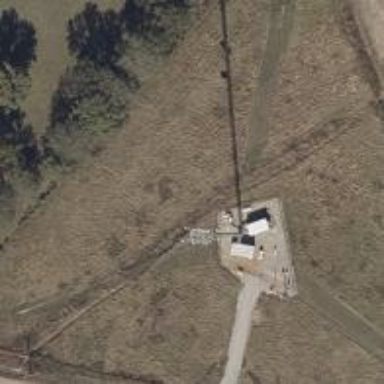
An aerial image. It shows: Communications tower.